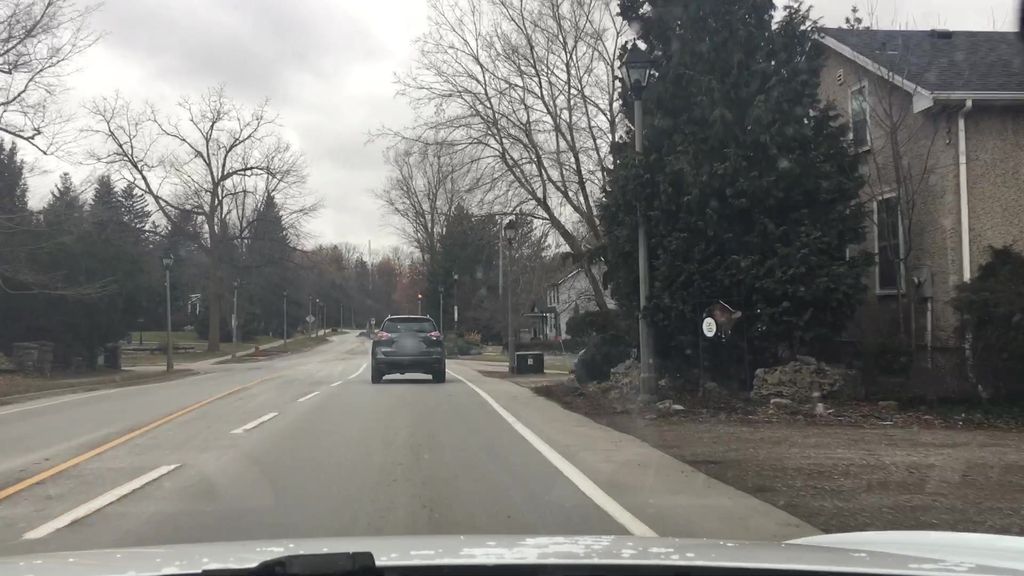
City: hamilton